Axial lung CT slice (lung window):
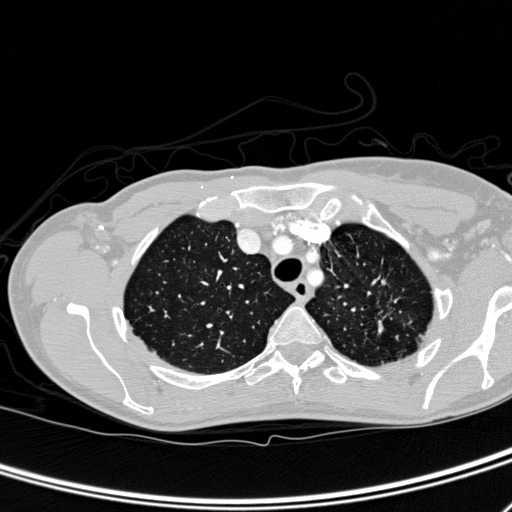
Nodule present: no